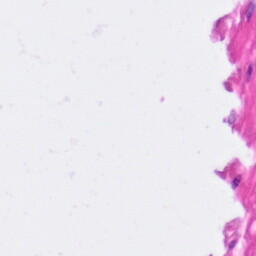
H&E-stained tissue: Pancreatic